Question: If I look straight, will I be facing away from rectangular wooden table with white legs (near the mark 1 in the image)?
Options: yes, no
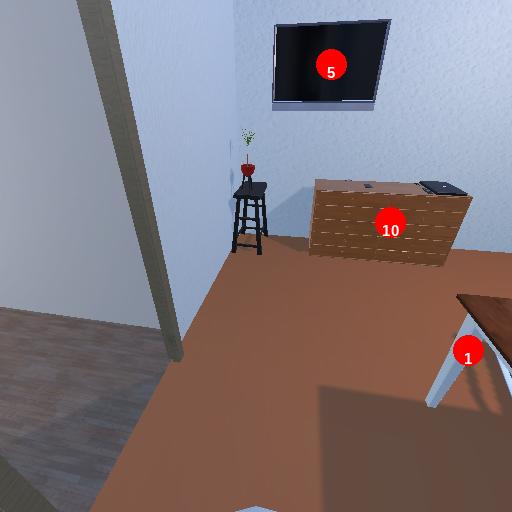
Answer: yes